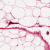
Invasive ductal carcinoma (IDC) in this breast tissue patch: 0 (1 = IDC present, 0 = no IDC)